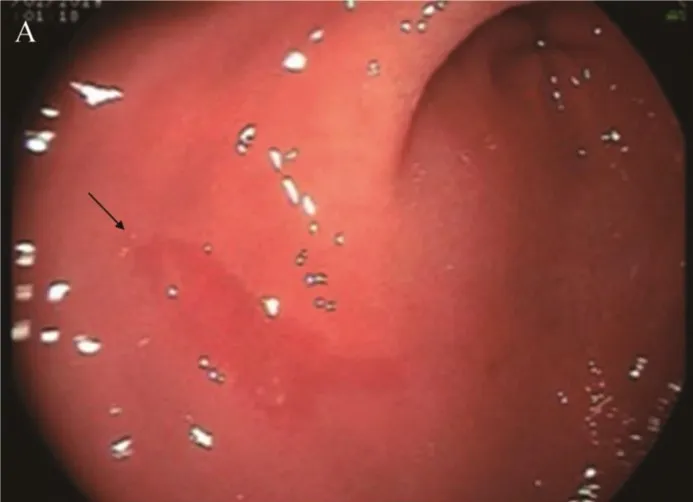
(A) Electronic gastroscopy.
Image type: endoscopy (gi_endoscopy)